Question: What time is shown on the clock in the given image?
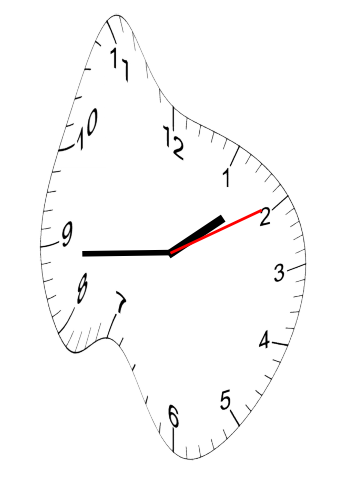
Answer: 01:44:10